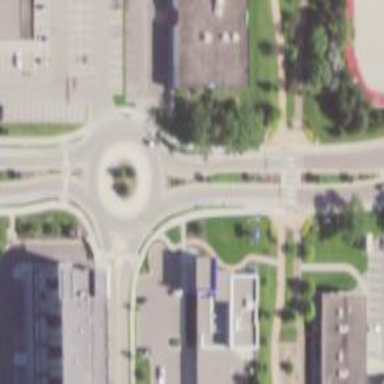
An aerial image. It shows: Tertiary road leading to roundabout junction.